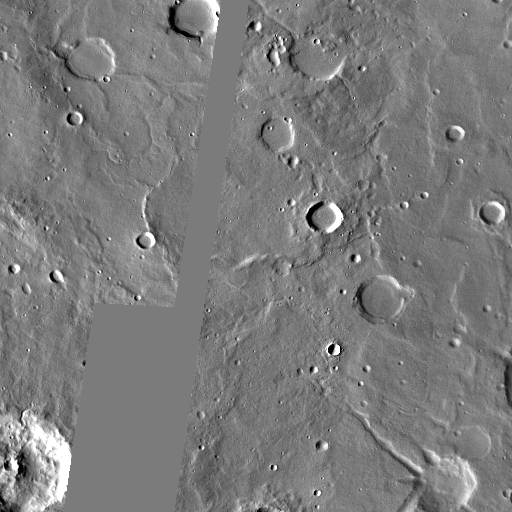
Crater classes present: Background, Other, Buried, Secondary